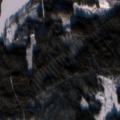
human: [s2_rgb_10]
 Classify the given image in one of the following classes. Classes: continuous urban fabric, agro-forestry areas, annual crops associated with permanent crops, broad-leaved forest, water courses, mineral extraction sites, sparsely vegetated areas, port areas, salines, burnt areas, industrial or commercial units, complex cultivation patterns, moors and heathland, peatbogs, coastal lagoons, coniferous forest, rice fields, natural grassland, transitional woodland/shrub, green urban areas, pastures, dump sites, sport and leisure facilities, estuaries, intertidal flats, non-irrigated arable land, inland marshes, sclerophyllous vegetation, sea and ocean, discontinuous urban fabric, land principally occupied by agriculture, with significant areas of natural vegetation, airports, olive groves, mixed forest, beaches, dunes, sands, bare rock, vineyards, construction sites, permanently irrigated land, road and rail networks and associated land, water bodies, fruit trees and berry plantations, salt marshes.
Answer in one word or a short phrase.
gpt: coniferous forest